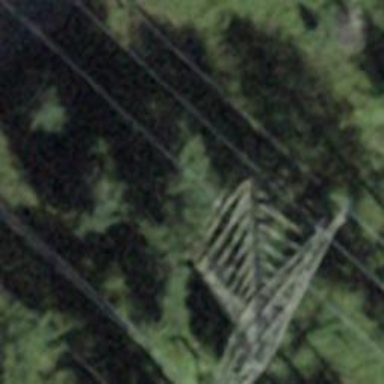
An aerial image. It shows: Power tower.